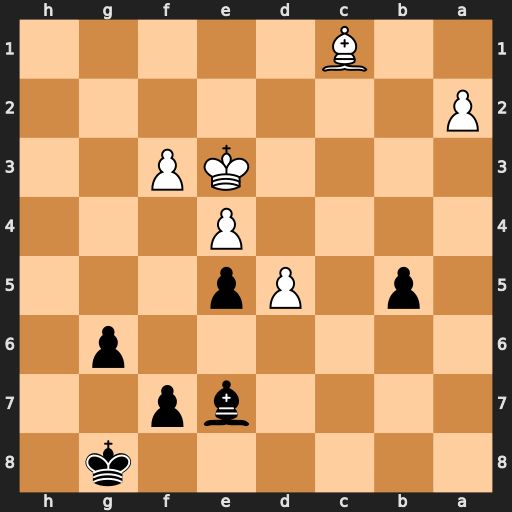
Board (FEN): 6k1/4bp2/6p1/1p1Pp3/4P3/4KP2/P7/2B5
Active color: b
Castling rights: -
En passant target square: -
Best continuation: Bg5+ Kf2 Bxc1